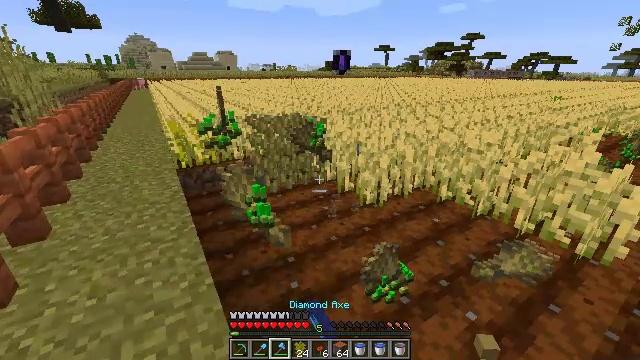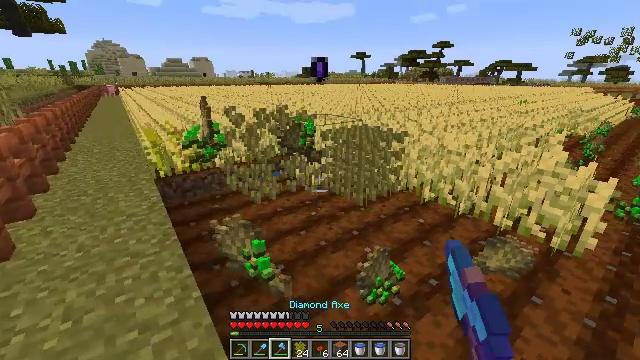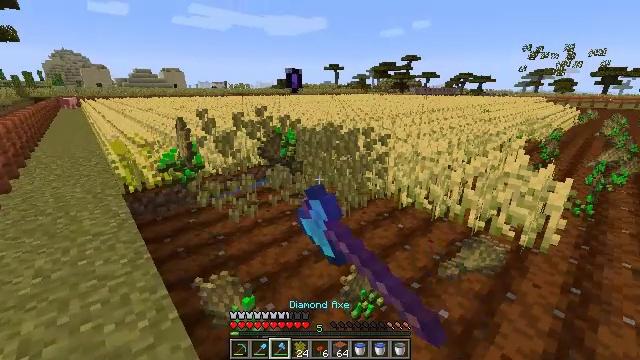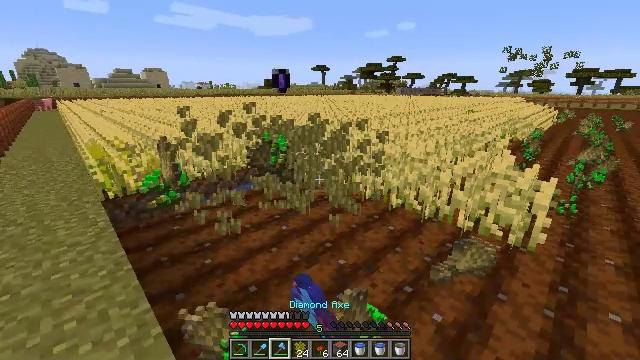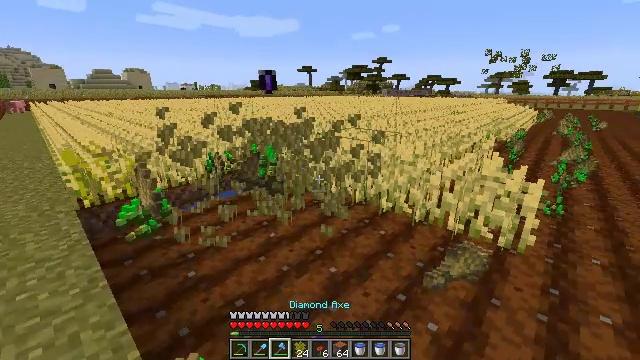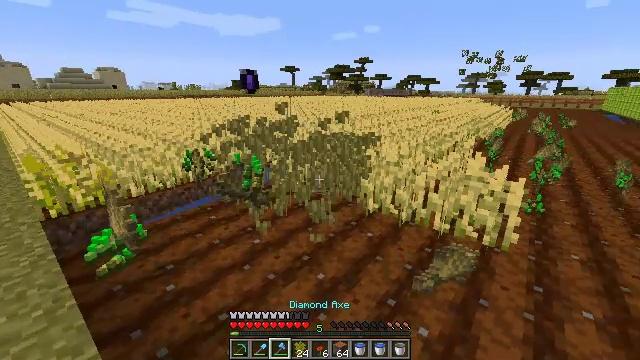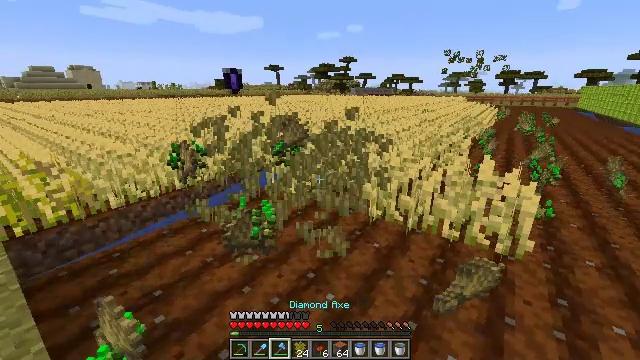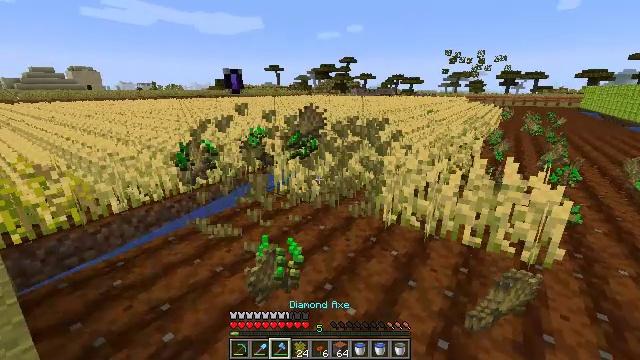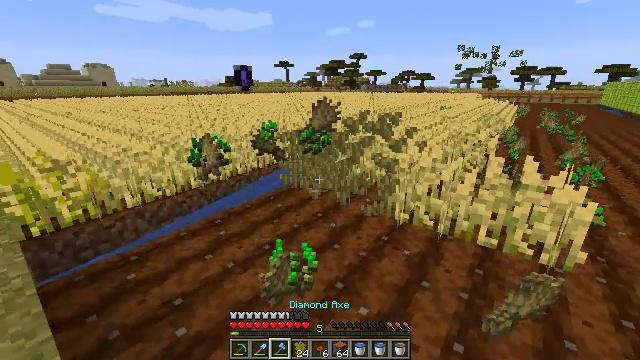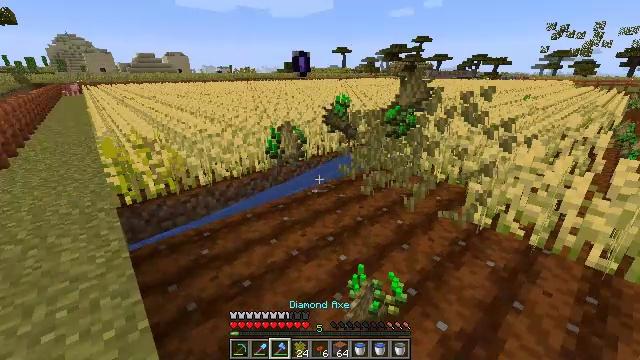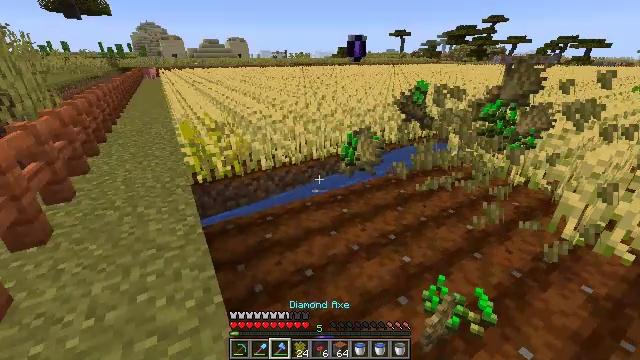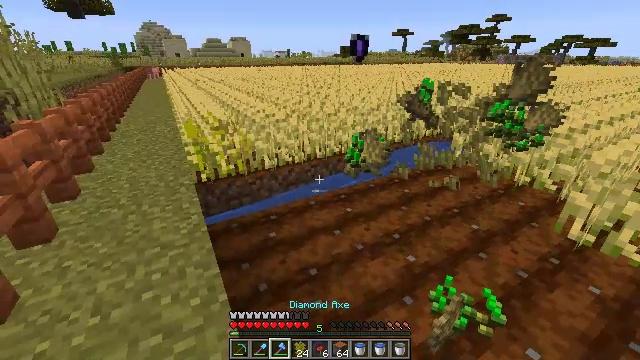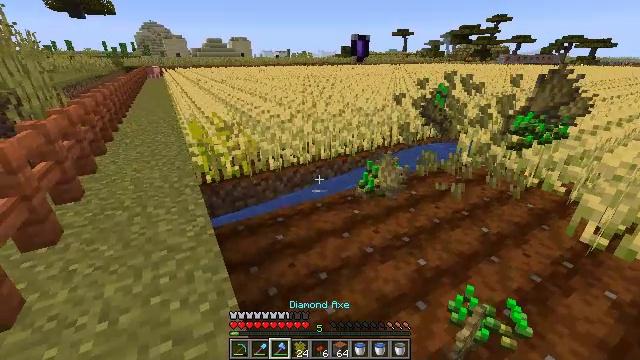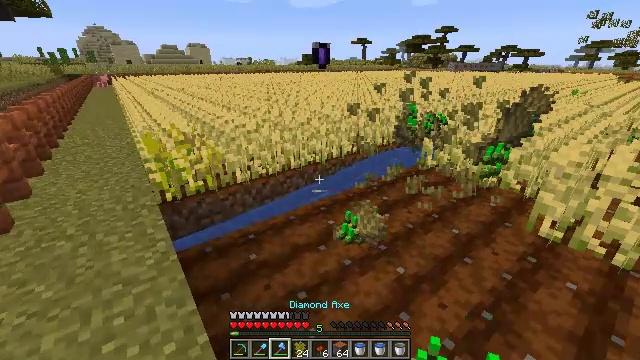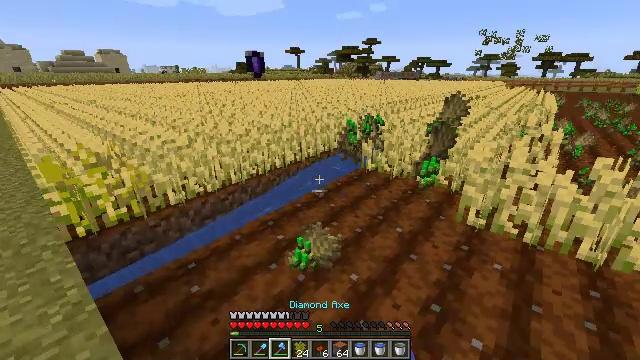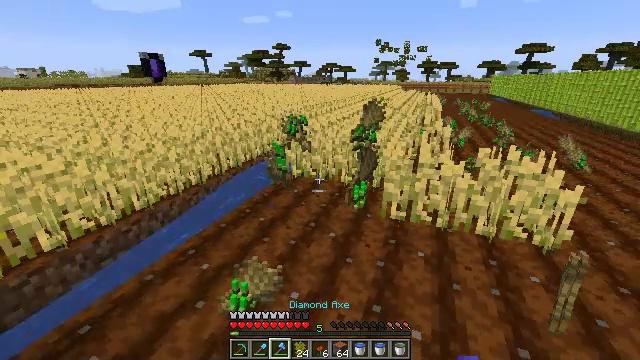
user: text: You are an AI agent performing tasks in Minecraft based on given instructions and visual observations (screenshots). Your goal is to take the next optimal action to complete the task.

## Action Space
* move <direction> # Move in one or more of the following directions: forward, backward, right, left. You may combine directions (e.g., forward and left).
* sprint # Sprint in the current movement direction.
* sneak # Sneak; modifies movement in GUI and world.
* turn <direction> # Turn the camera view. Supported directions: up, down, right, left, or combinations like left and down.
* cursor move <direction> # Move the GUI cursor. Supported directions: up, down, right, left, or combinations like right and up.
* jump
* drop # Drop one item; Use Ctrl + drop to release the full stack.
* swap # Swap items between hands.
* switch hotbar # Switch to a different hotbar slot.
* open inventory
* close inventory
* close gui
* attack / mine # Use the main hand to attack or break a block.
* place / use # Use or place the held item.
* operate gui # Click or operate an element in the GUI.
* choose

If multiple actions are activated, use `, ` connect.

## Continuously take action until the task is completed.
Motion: motion action
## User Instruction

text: Destroy the wheat to collect it.
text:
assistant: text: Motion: turn right and up, attack / mine
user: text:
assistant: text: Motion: turn right and up, attack / mine
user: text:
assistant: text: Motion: move forward, turn right, attack / mine
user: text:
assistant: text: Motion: move forward, turn right, attack / mine
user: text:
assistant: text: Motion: move forward and move left, turn right, attack / mine
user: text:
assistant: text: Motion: move forward and move left, turn right, attack / mine
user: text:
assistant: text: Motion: move forward and move left, attack / mine
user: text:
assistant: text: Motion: move forward and move left, turn left, attack / mine
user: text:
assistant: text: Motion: move left, turn left and down, attack / mine
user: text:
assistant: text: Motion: move left, turn left and down, attack / mine
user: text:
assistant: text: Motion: attack / mine
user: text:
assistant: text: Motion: attack / mine
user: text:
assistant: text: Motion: move forward, turn right and up, attack / mine
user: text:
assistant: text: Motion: move forward, turn right and up, attack / mine
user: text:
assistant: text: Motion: move forward, turn right, attack / mine
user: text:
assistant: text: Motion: move forward, turn right, attack / mine
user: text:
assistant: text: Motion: move forward, turn right, attack / mine
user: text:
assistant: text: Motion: turn right, attack / mine
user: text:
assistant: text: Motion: turn right, attack / mine
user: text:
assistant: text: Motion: turn right, attack / mine
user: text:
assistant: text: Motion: move forward, attack / mine
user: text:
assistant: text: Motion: move forward, turn left, attack / mine
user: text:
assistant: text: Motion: move forward and move left, turn left, attack / mine
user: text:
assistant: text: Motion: move forward and move left, turn left, attack / mine
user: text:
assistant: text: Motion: move forward and move left, turn left, attack / mine
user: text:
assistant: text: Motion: move forward and move left, turn left, attack / mine
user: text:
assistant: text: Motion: move forward and move left, turn left, attack / mine
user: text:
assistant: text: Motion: move forward and move left, attack / mine
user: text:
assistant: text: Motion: move forward and move left, attack / mine
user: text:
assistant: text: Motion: move forward and move right, turn right, attack / mine